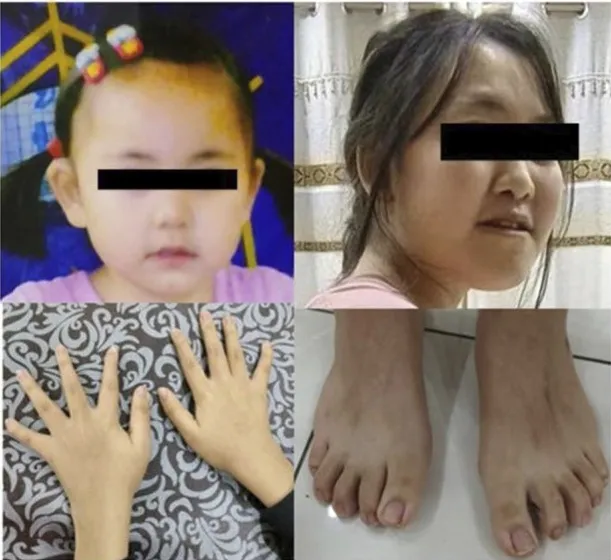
The picture of the patient (case 1). The upper picture is when the patient is at 2 years old and 15 years old, respectively. Below are photos of the patient's hands and feet.
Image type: medical_photograph (oral_photograph)